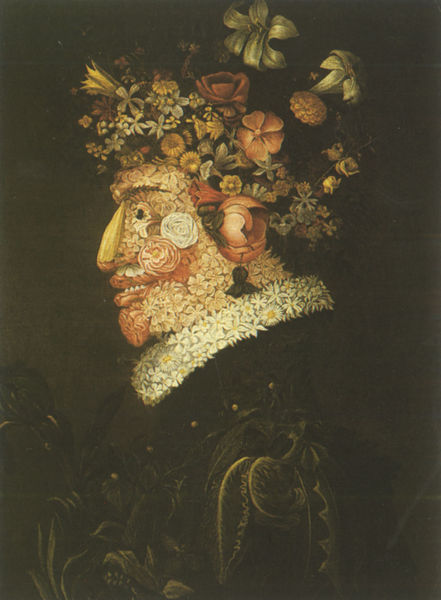
Titel: La Primavera (Frühling)
Künstler: Wienand von Steeg
Institution: Privatsammlung
Schlagwörter: blätter, dunkel, kopf, mann, gelb, grün, blume, blumen, bunt, haar, hell, hut, mund, nase, ohrring, profil, schwarz, weiss, blüten, obst, rose, rosen, bart, augen, gesicht, kragen, rembrandt, holland, portrait, porträt, blatt, pflanzen, rosa, gemüse, perücke, italien, backen, herbst, büste, seitenansicht, pfingstrose, helm, kranz, personifikation, flora, lilie, nelke, gesciht, metamorphose, symbolik, gänseblümchen, jahreszeit, täuschung, prträt, franz i., arcimboldo, hofmaler, mann aus blüten, rudolph ii., jahrezeiten, gesicht aus blumen